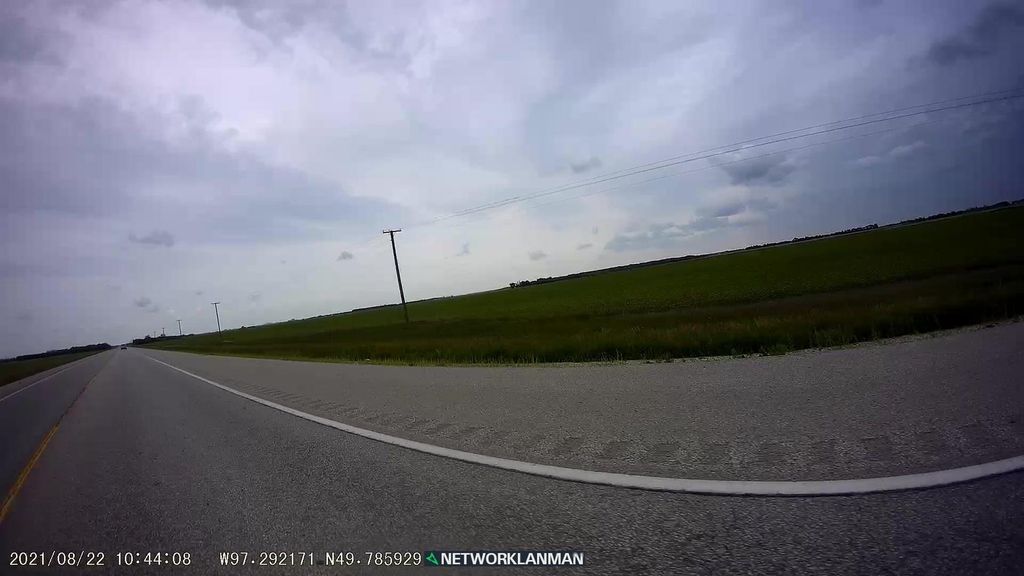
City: winnipeg